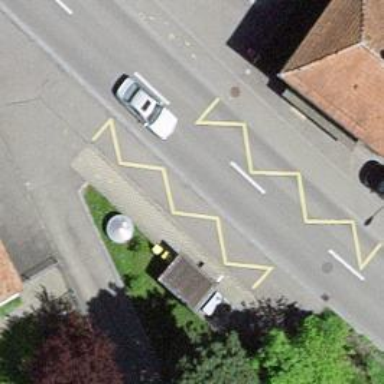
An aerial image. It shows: Public transport stop position.